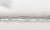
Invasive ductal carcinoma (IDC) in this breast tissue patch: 0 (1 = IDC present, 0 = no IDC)